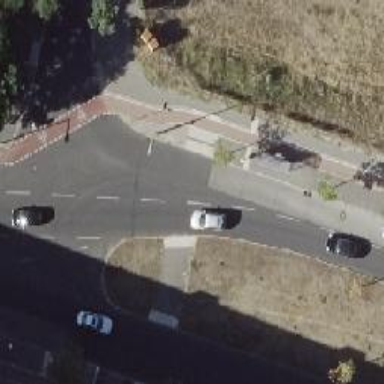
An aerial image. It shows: Unmarked footway crossing with pedestrian island.